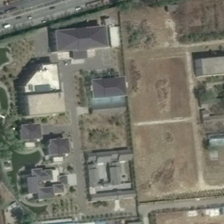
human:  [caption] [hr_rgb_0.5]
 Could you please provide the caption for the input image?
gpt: some buildings and a pond are in a resort area near a road .

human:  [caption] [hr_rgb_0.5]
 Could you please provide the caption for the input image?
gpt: it is brown land, black buildings, gray roads, and green trees, grassland .

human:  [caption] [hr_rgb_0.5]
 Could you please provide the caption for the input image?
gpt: some buildings and a pond are in a resort area near a road .

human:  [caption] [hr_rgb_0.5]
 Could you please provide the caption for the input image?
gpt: this is land, buildings, roads, trees and grassland .

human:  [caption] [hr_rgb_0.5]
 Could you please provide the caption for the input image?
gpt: this is land, buildings, roads, trees and grassland .